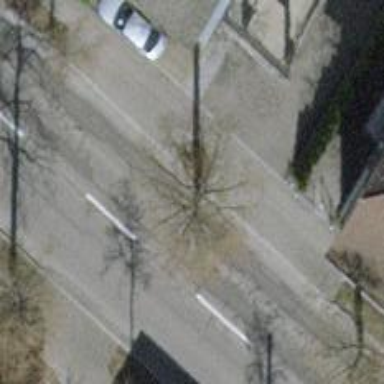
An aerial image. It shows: Urban tree adds touch of nature to the surroundings.